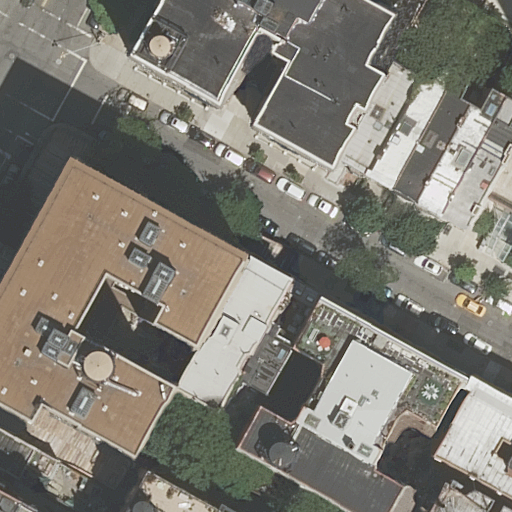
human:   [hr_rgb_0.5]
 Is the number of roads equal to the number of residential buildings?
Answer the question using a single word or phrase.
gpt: no

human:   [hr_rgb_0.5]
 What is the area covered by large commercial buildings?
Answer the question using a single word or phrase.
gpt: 0m2

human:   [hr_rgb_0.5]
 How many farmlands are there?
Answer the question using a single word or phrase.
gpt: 0

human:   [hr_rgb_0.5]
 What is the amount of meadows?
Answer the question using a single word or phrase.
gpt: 0

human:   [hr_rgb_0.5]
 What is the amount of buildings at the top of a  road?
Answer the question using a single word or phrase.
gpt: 3

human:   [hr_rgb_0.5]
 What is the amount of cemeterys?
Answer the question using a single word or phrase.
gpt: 0

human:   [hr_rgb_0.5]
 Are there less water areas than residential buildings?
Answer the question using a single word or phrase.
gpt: yes

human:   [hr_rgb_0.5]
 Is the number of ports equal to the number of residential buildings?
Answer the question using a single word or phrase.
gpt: no

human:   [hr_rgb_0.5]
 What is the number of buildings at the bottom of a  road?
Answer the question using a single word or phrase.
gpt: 14

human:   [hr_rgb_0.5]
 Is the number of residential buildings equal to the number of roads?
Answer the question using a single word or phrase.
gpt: no

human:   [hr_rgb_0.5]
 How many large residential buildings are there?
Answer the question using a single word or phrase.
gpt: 1

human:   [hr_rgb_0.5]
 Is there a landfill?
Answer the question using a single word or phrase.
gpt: no

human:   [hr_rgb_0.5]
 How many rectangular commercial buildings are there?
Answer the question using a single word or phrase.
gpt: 0

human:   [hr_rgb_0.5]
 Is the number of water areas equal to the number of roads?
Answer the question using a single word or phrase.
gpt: no

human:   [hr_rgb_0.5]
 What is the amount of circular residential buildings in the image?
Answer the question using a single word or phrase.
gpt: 0

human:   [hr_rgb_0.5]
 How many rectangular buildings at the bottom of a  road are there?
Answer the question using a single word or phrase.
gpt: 9

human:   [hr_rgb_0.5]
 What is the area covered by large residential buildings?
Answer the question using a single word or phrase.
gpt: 635m2

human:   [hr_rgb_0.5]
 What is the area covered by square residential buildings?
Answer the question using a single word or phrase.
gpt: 0m2

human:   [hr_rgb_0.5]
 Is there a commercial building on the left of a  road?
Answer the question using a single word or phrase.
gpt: no

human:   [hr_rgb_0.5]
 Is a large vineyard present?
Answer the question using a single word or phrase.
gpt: no

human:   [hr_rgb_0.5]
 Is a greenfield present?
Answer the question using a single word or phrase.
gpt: no

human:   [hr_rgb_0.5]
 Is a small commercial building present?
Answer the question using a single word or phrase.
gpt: no

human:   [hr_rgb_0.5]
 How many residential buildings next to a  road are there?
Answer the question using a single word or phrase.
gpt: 15

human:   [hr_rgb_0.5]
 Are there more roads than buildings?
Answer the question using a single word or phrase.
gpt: no

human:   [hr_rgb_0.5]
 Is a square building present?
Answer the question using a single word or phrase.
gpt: no

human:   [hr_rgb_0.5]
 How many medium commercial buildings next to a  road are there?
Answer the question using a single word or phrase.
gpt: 0

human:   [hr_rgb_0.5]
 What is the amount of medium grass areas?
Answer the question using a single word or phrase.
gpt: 0

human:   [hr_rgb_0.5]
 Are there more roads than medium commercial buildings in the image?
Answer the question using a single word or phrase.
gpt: yes

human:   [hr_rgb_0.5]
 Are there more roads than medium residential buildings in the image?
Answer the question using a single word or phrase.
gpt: no

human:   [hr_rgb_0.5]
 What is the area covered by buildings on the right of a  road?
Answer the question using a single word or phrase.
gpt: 2673m2

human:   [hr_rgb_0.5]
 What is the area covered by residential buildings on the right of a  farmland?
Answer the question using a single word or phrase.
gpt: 0m2

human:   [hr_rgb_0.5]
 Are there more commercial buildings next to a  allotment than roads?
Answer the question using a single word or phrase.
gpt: no

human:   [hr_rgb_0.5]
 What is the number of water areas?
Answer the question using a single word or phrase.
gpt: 0

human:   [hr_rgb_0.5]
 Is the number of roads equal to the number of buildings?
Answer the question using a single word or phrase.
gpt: no

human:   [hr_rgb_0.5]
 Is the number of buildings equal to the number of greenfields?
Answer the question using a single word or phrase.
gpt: no

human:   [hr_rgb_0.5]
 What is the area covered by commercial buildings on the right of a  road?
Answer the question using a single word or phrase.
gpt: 0m2